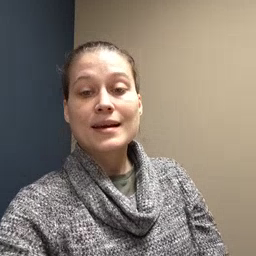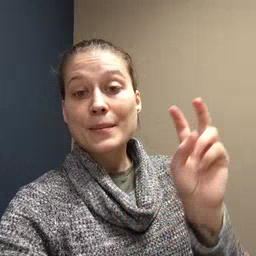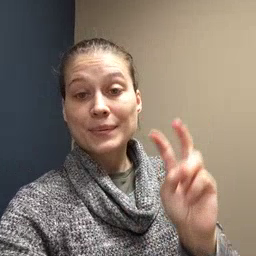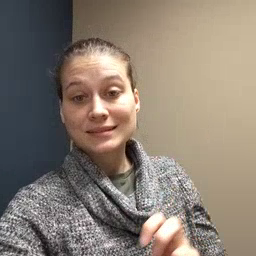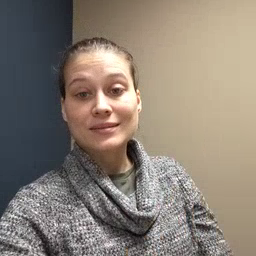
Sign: pizza